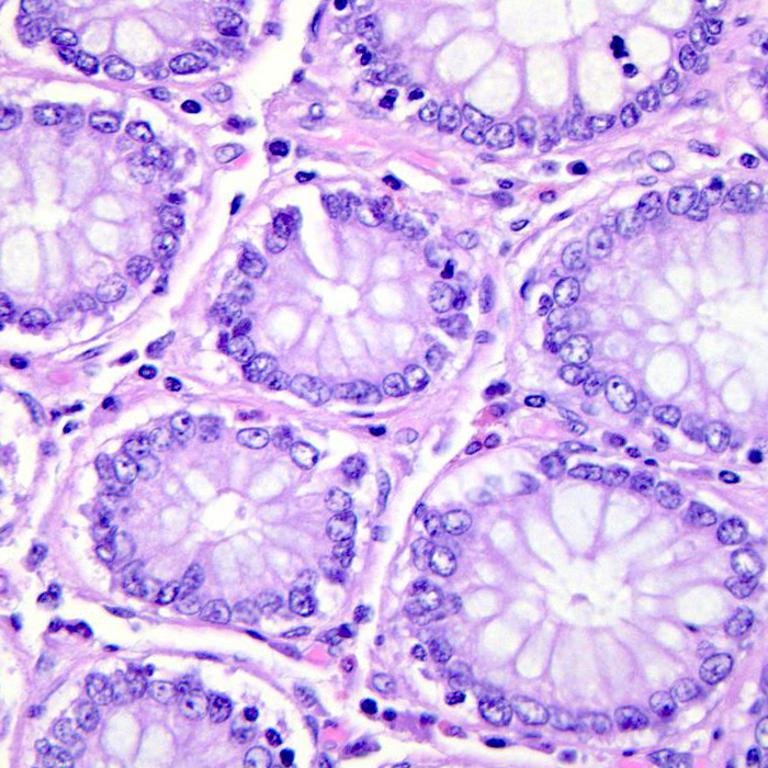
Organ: colon
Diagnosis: benign